Question: Have a look at this snapshot and please HELP !!

<URL>
I have downloaded this "nexus-maven-repository-index.gz " manually.But i am not able to figure out where to put it manually so that it stops downloading this file(bcoz its slow)
Please help me with this
P.S There is no folder namely ".m2" in my users directory
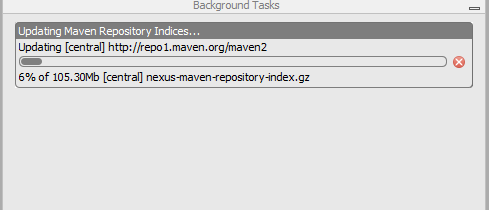
Answer: There's not just a file you can download and drop somewhere. It unpacks the information in-place as it downloads and populates its index (which in my setup on MacOS is in my home directory under ). I'd recommend just letting it do its work.